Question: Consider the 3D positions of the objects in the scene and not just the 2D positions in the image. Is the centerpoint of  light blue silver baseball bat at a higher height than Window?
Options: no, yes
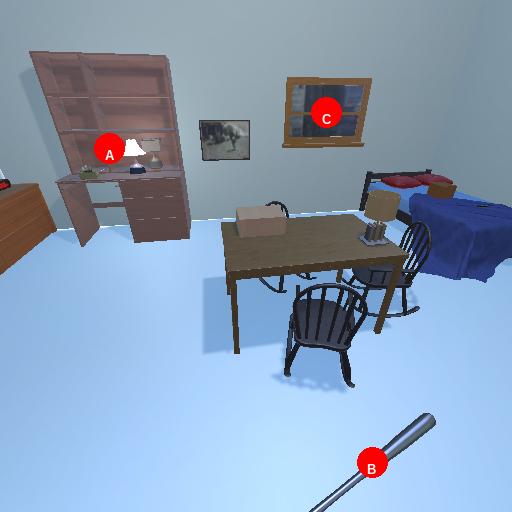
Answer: no